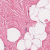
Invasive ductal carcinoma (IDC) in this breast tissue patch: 0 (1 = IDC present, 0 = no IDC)